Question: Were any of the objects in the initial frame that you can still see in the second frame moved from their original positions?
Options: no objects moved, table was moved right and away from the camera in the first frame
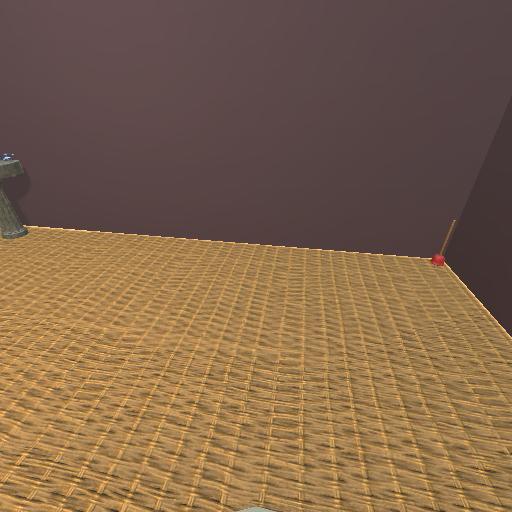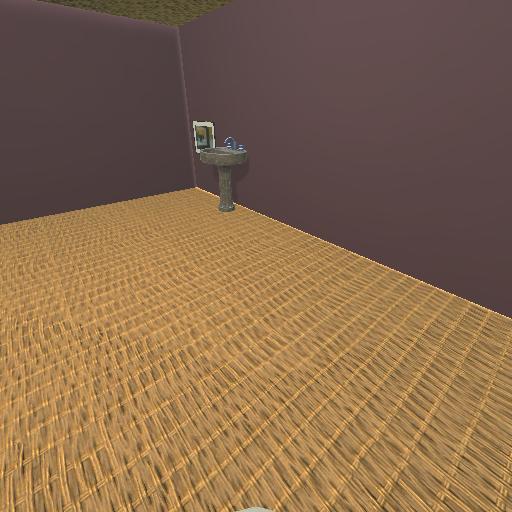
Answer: no objects moved